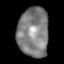
Tissue: lung
Cell type: Epithelial cells
Senescence score: 0.1726
Nuclear area (px): 1504
Mean DAPI intensity: 127.539